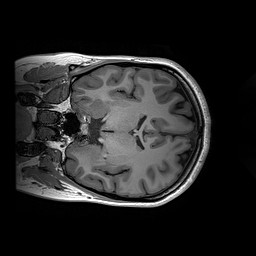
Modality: T1w
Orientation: coronal
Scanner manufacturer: siemens
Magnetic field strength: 3 T
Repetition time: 2.2 s
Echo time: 0.00244 s